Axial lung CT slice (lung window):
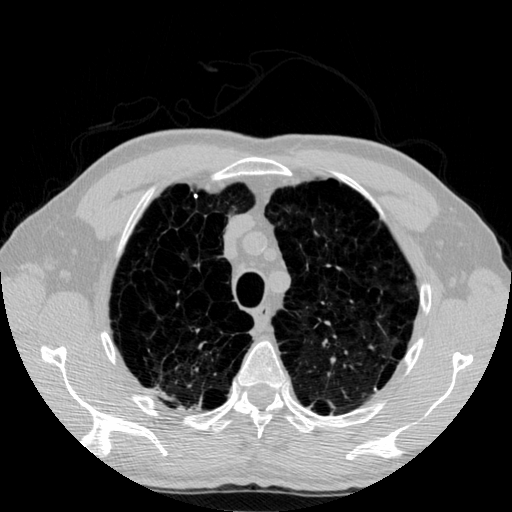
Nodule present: no